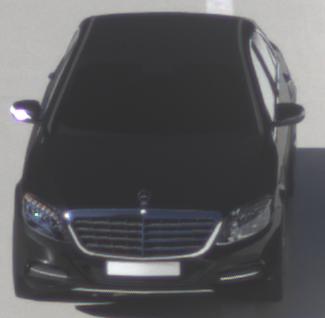
Make: Mercedes-Benz
Model: S 400 HYBRID
Detailed model: S-Class (222) Limousine
Model produced from: 2013/05
Model produced until: 2015/04
Doors: 4
Color: black
Road condition: wet road
Daytime: morning or afternoon
Contrast: high contrast